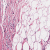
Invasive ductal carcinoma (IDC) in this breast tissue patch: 0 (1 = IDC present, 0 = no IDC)